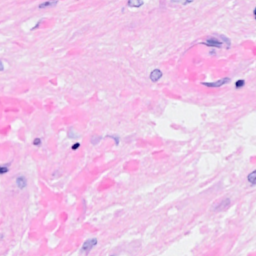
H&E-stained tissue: Breast